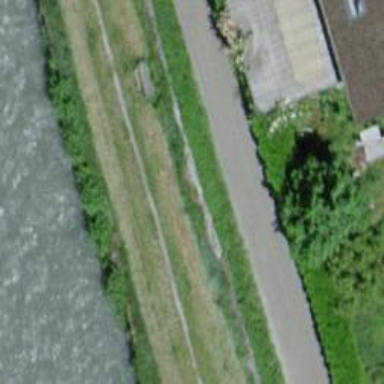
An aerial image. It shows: Brown bench in the vicinity.